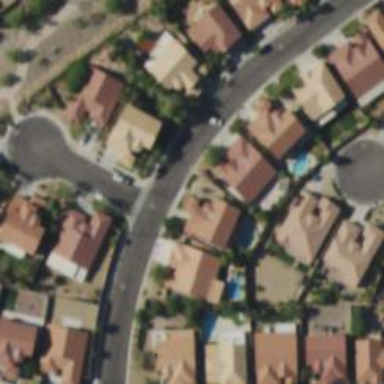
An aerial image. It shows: Residential road.